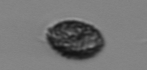
Label: Pseudochattonella_farcimen